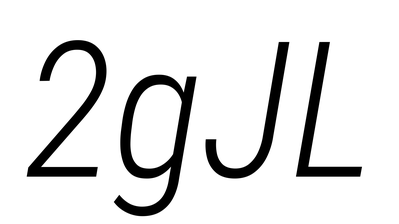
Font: Roboto-Italic_Condensed_Light_Italic